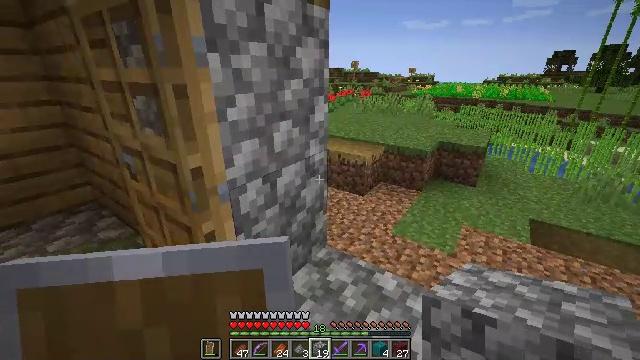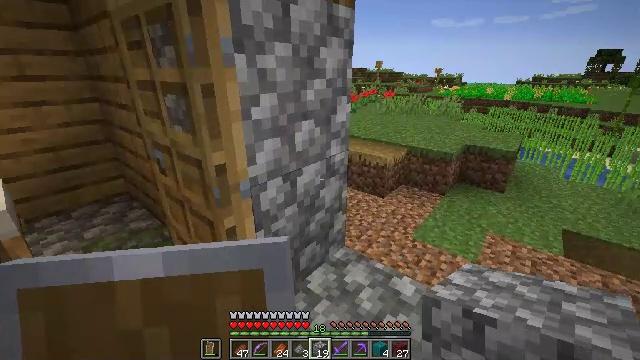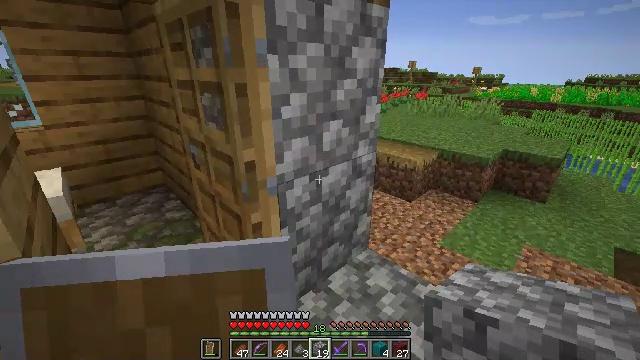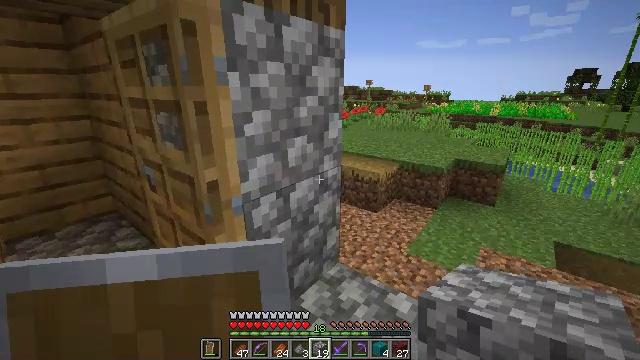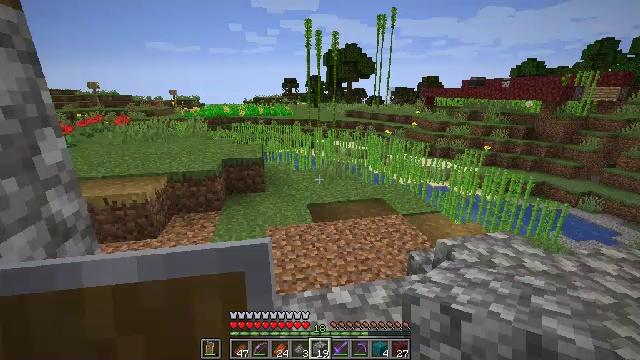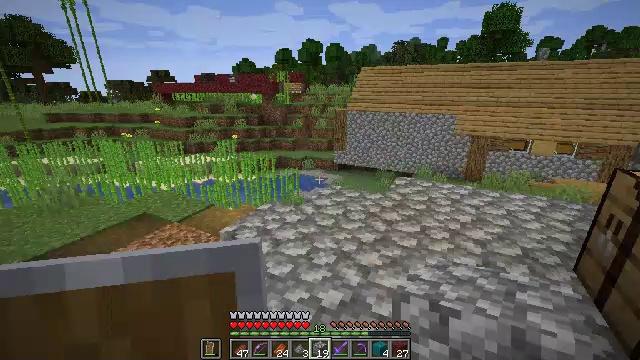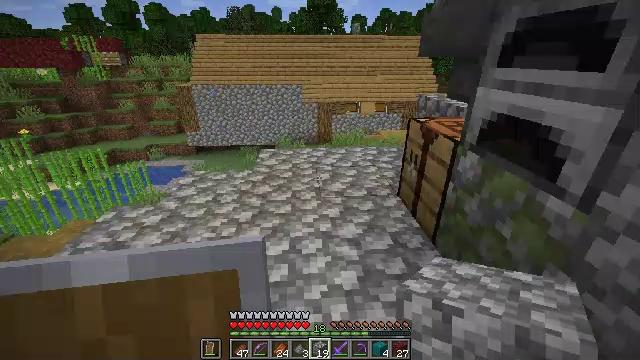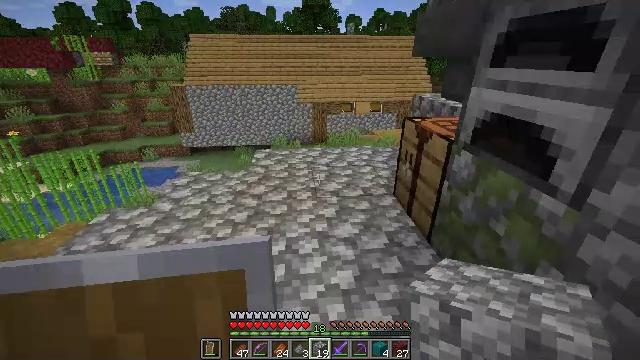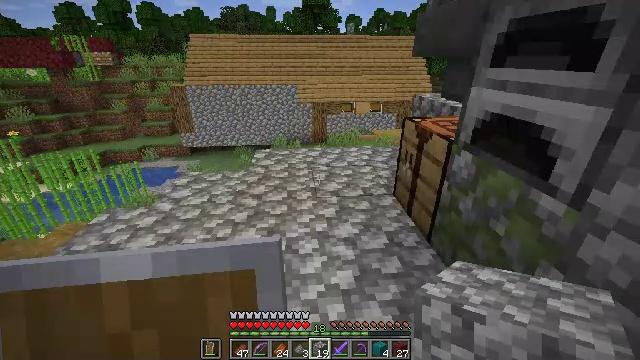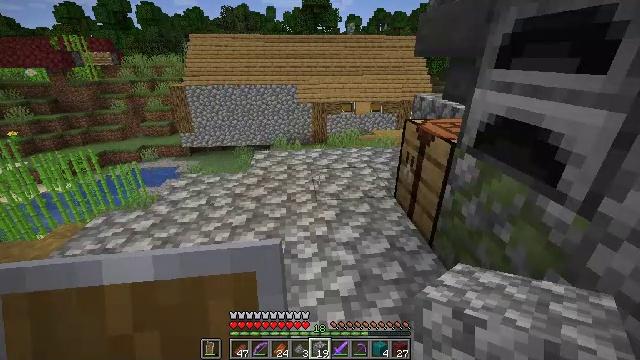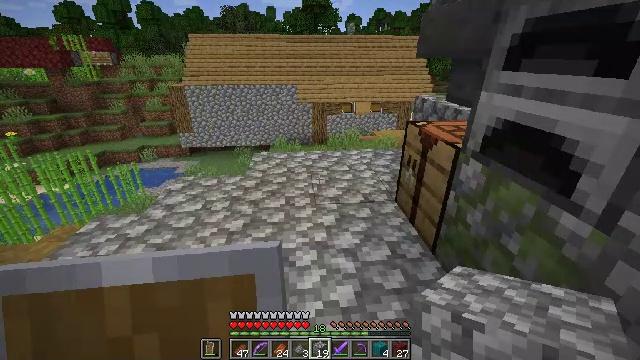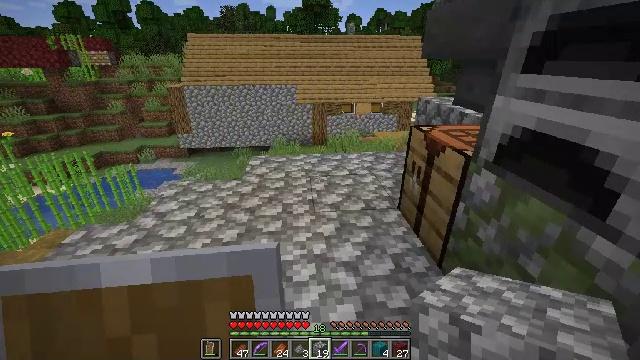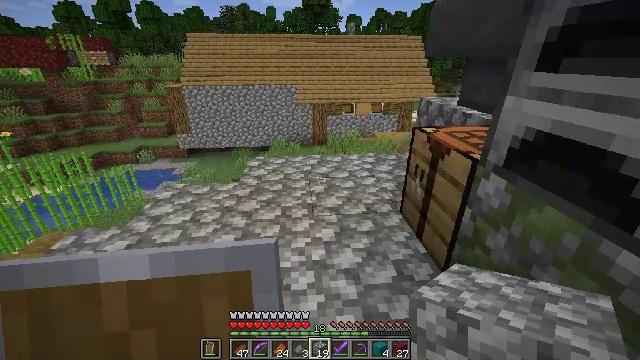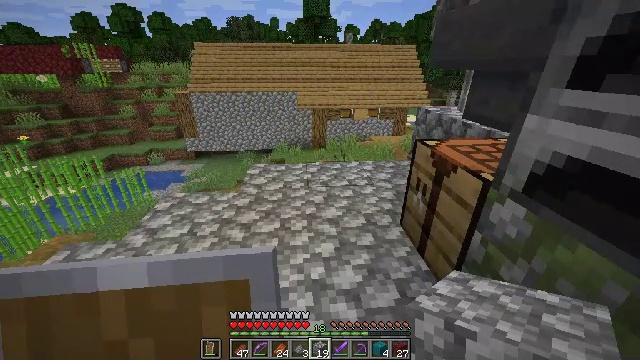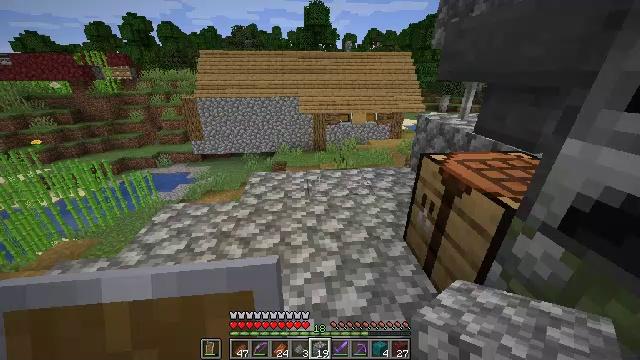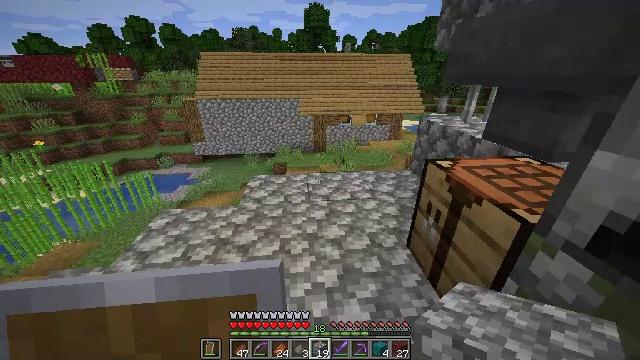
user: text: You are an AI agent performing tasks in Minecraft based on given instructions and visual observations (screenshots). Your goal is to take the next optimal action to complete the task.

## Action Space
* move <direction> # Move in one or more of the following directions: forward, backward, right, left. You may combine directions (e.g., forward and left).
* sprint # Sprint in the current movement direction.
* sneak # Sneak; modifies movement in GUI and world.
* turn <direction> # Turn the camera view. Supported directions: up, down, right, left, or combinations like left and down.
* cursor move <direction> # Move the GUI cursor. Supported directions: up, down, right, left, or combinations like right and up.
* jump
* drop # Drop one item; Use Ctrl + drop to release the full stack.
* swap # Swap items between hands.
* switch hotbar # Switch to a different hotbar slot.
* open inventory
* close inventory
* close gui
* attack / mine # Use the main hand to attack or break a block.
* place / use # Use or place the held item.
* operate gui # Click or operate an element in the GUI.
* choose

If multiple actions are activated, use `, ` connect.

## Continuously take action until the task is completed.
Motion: motion action
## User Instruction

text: Gather grass by holding the left mouse button.
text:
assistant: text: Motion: turn left
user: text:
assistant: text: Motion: turn left
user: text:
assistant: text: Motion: turn right and up
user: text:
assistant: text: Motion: turn right
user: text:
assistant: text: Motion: turn right and down
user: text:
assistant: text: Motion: turn right and down
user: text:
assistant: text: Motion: turn right
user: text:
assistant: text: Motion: no_op
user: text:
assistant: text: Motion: move forward
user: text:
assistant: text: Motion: move forward
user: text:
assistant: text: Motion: no_op
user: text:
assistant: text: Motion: move forward
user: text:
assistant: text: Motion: move forward
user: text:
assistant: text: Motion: move forward
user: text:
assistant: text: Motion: move forward
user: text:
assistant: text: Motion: move forward
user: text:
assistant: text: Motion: move forward
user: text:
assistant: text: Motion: move forward
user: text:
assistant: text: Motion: move forward
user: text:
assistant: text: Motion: move forward
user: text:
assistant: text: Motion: move forward, turn right
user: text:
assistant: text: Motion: move forward, turn right
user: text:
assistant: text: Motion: move forward, turn right
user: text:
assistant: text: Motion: move forward, turn right
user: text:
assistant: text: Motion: move forward
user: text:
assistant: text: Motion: move forward
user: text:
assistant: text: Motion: move forward
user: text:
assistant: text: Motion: move forward, turn down
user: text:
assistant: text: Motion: move forward
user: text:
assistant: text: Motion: move forward